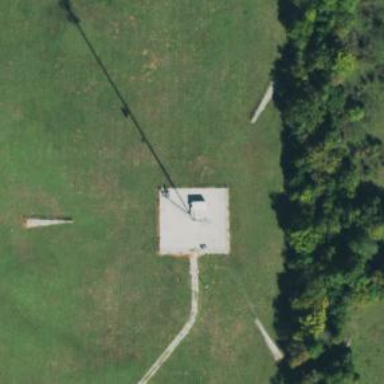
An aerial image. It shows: Man-made mast used for communication purposes.